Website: home-depot
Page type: account-dashboard
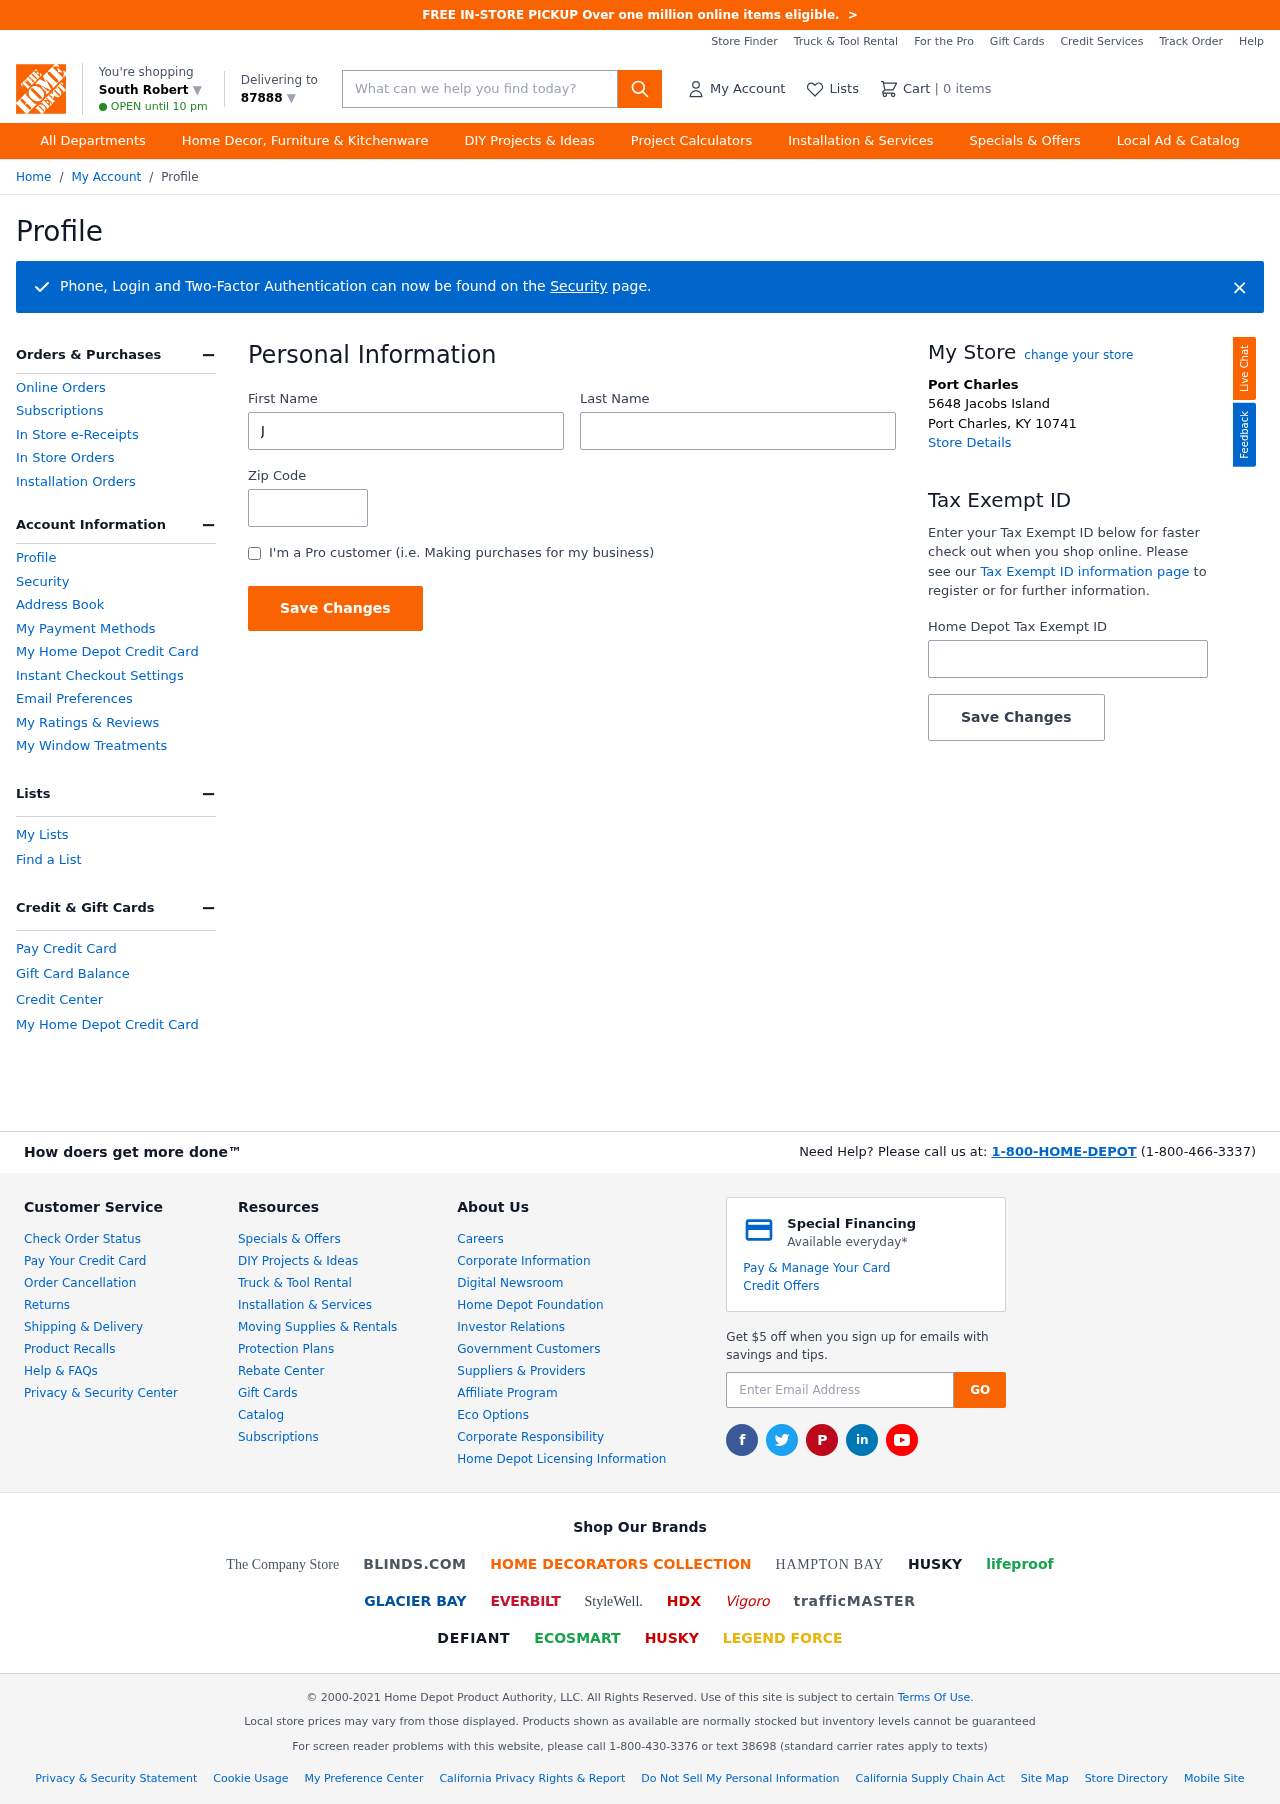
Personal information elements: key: PII_CITY
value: South Robert ▼
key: PII_FIRSTNAME
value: Joshua
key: PII_LASTNAME
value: Robinson
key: PII_LOCATION1_CITY
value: Port Charles
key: PII_LOCATION1_CITY_STATE_ZIP
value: Port Charles, KY 10741
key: PII_LOCATION1_STREET
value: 5648 Jacobs Island
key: PII_POSTCODE
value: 87888 ▼
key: PII_POSTCODE
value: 87888
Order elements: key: ORDER_NUM_ITEMS
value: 0
Search elements: key: HEADER_SEARCH
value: What can we help you find today?